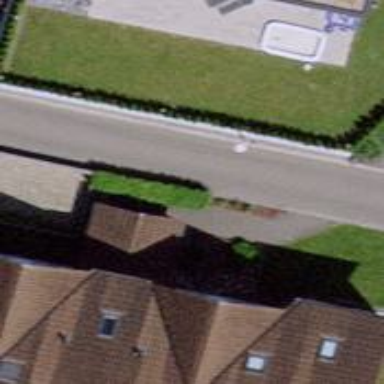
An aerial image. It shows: Hedge acting as barrier.